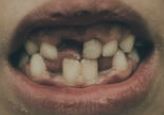
Condition: hypodontia